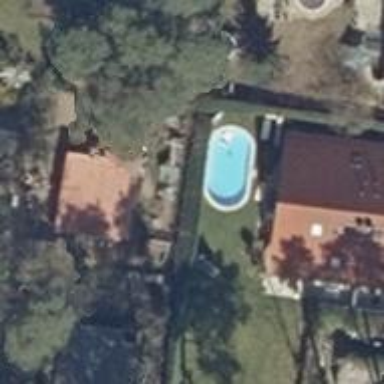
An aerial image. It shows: Swimming pool located in leisure land.